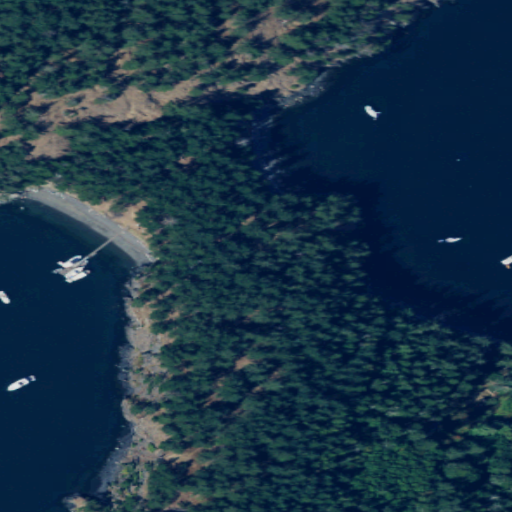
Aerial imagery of island in Washington named James Island containing evergreen forest, open water, grassland, shrub, herbaceous wetlands, and barren land